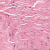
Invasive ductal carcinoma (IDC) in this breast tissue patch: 0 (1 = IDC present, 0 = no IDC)